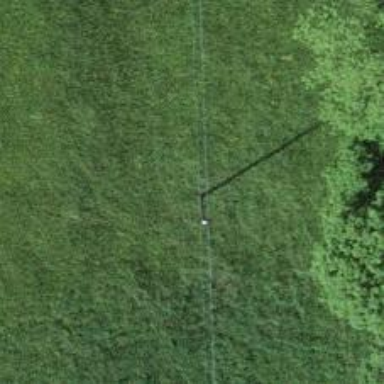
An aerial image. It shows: Minor power line.